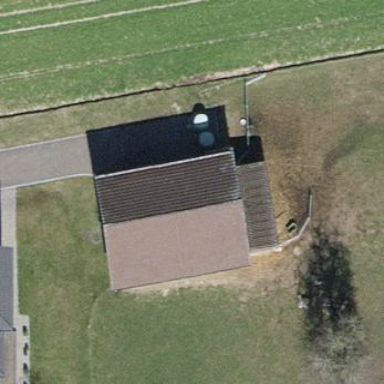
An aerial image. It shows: Shed building.